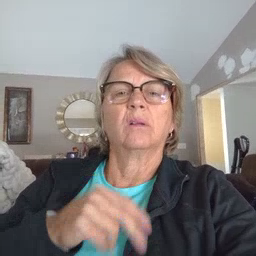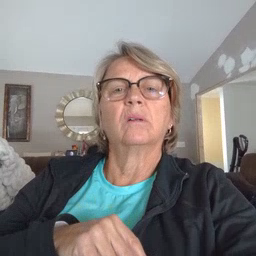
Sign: stuck